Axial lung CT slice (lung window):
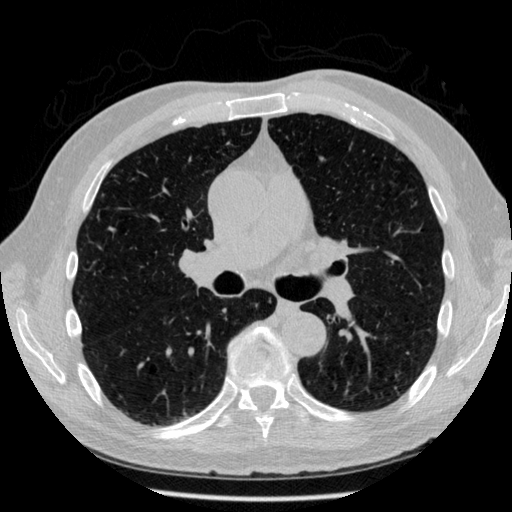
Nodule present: no